Question: What is the best size to use for an Android application icon? Is it 72*72?
I want to install my application on a high resolution screen (hdpi).

Thanks
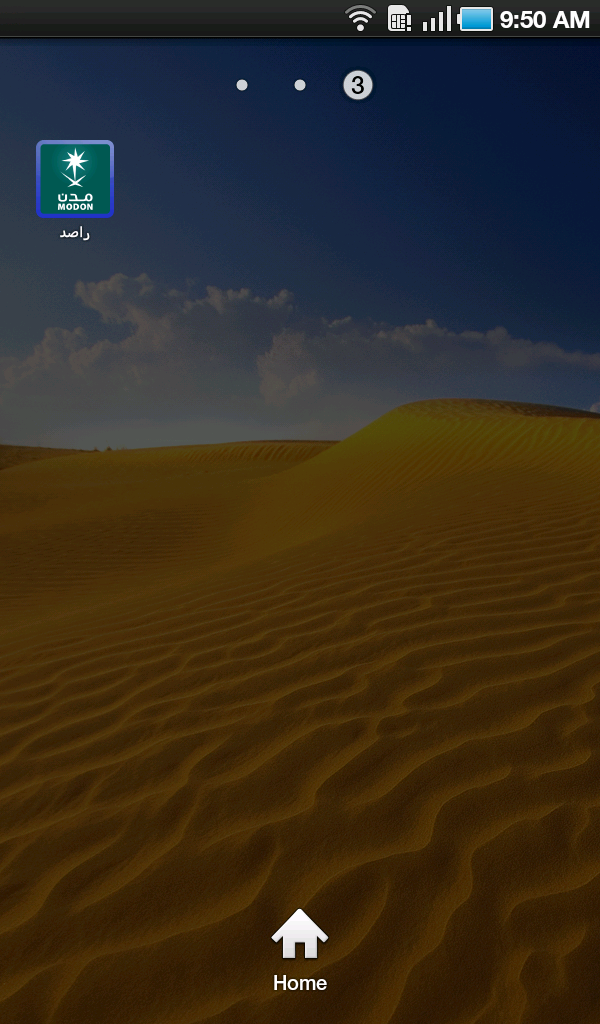
Answer: Have a look <URL>.
72 x 72px is correct for HDPI, with the actual content within being 60px by 60px. You'd want to support other densities though to avoid upsetting people with other devices.